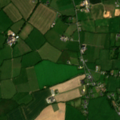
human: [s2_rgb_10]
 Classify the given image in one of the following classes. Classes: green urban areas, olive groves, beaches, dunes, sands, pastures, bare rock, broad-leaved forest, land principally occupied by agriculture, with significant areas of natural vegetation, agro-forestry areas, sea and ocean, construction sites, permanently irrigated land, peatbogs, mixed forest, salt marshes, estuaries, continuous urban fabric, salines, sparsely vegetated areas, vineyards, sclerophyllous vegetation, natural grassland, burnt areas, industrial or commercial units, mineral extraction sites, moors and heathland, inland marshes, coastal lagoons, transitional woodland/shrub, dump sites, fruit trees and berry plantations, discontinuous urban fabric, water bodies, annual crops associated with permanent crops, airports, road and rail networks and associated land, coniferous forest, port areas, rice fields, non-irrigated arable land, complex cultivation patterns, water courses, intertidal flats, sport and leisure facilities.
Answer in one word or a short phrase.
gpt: pastures